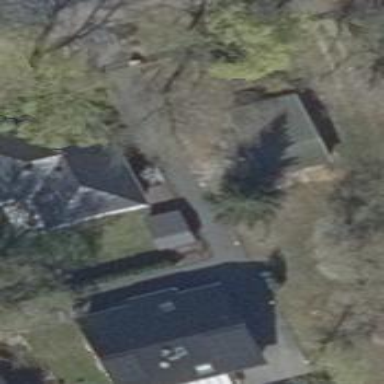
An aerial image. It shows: Detached building with hipped roof.